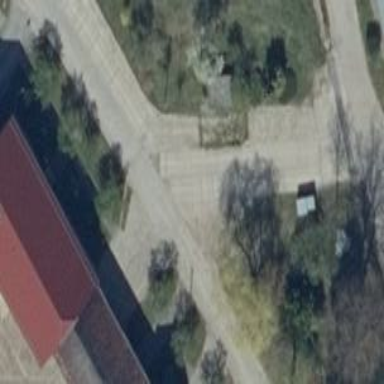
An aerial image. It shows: Residential road made of concrete plates.